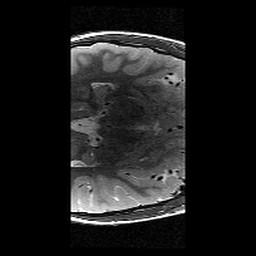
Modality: T2w
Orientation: axial
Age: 9
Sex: male
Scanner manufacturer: siemens
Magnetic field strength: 3 T
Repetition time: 9.23 s
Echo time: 0.067 s